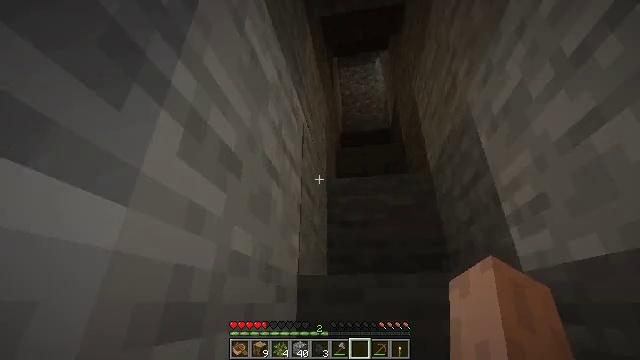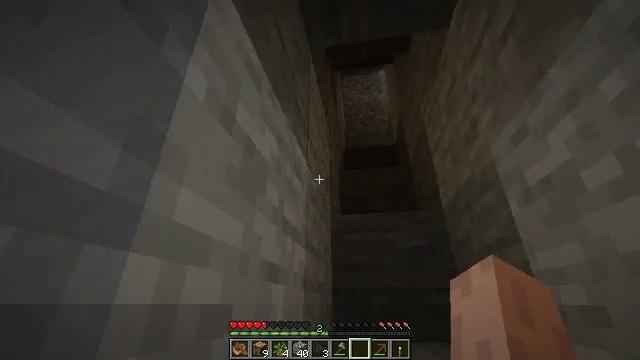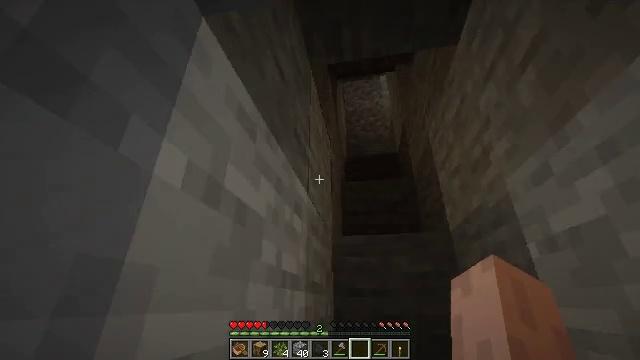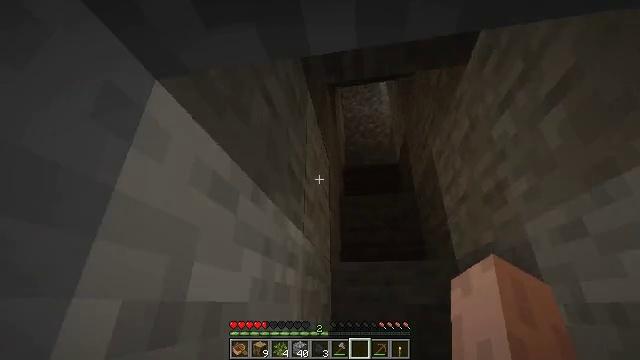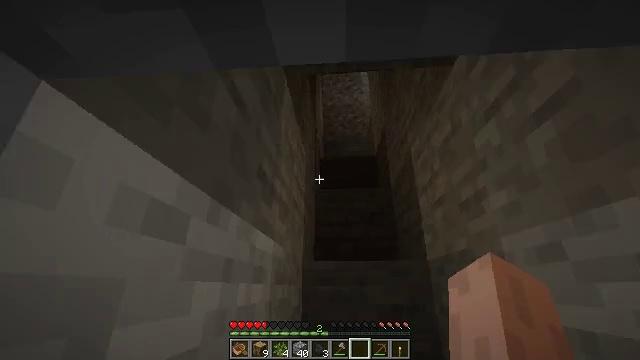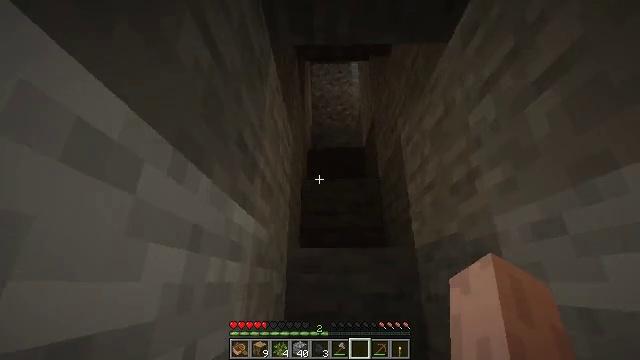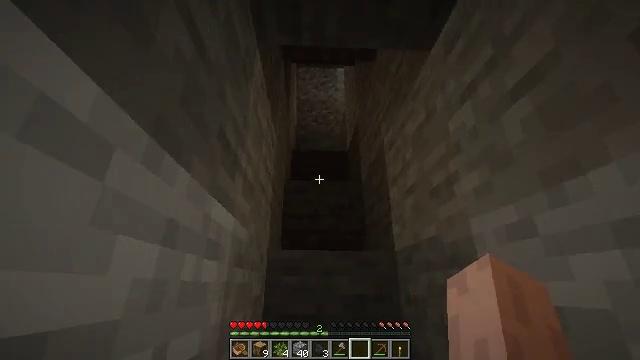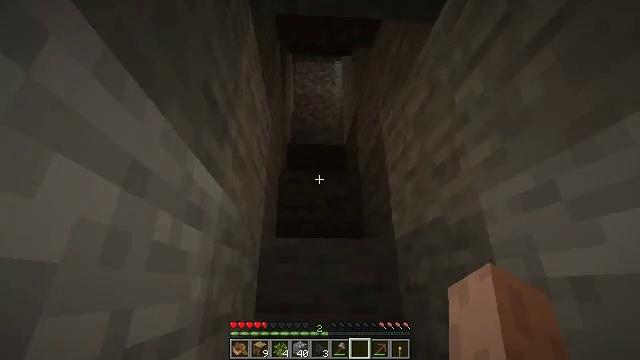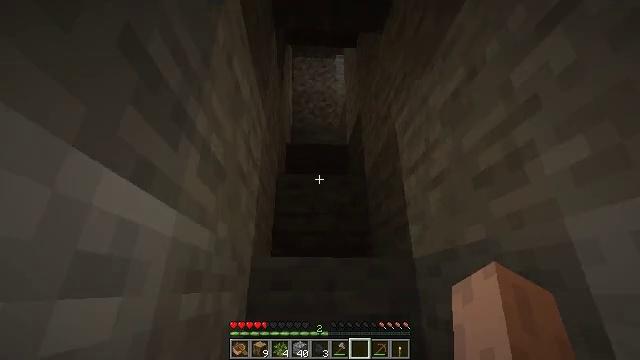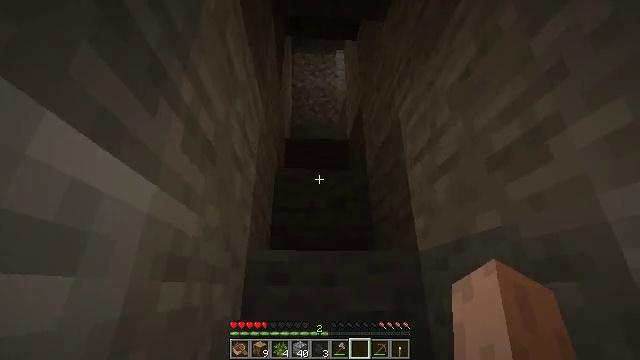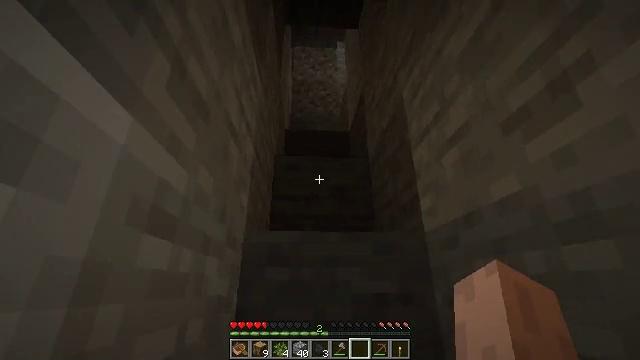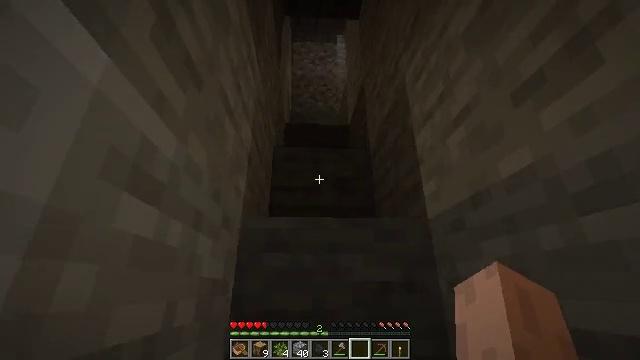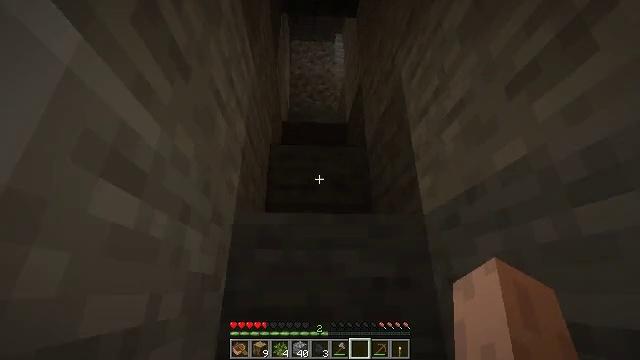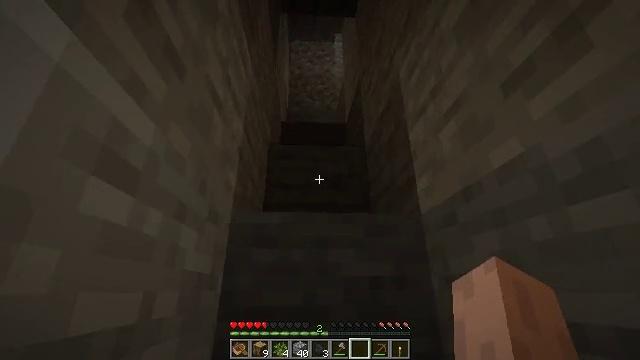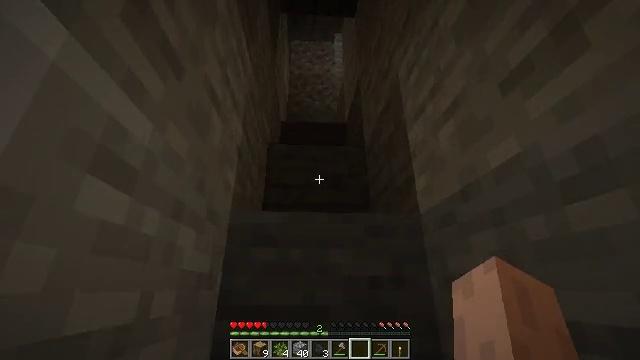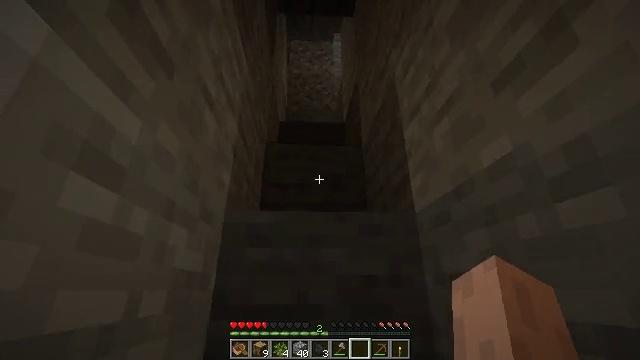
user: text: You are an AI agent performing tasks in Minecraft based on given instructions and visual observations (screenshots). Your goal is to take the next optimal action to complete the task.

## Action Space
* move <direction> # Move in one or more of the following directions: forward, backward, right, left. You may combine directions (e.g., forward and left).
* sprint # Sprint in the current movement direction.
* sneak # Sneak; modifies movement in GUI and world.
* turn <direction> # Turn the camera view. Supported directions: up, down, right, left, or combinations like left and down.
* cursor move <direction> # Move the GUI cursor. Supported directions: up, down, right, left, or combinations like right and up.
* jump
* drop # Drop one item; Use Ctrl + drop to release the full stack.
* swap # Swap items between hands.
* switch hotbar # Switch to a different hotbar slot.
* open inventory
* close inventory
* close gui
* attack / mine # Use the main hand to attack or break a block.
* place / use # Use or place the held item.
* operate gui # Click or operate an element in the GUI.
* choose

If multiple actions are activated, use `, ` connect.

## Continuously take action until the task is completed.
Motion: motion action
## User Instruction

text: craft item air
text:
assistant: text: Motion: move forward, jump
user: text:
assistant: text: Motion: move forward, jump
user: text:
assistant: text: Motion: move forward, jump
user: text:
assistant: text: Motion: move forward, turn right and down
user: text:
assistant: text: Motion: move forward, turn right
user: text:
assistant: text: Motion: move forward, turn right
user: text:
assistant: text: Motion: move forward
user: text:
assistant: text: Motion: move forward, jump
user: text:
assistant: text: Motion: move forward, jump
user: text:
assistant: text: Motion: move forward, jump
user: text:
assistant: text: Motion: move forward
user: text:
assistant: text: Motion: move forward
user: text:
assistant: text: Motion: move forward
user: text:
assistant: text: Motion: move forward
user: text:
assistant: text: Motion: move forward
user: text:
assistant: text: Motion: move forward
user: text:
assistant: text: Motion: move forward, jump
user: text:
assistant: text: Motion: move forward, jump
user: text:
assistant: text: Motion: move forward, jump
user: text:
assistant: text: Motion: move forward, jump
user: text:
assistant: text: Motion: move forward
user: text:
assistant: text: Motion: move forward, turn left
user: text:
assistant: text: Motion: move forward, turn left
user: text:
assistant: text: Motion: move forward
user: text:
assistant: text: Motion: move forward, turn down
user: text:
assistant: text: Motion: move forward
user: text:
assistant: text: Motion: move forward, jump
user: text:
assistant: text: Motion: move forward, jump
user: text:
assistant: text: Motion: move forward, turn right, jump
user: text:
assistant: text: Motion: move forward, turn right and up, jump